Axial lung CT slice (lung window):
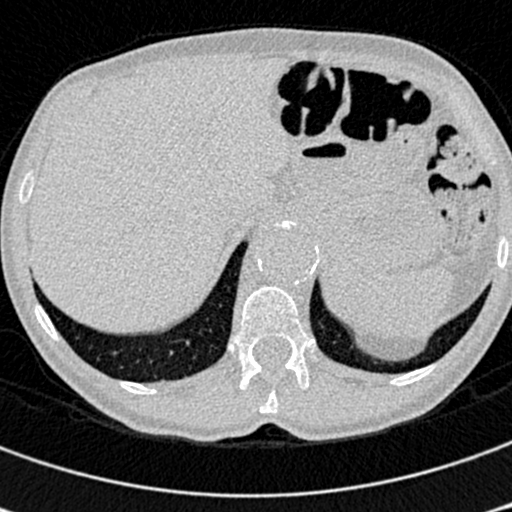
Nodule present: no